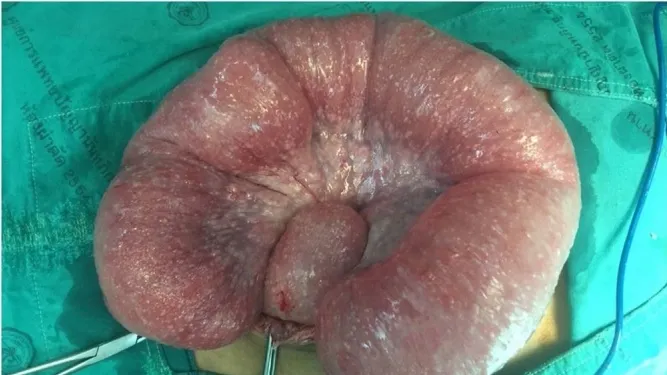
Gross findings as generalized serosal micro-nodules was consistent with TBP.
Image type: medical_photograph (other_medical_photograph)